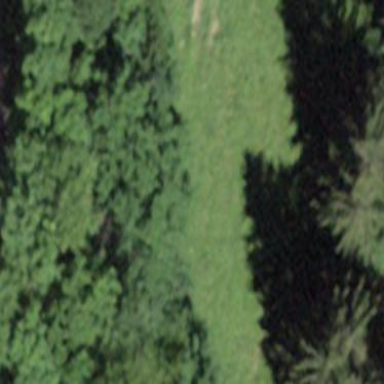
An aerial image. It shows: Forest area.